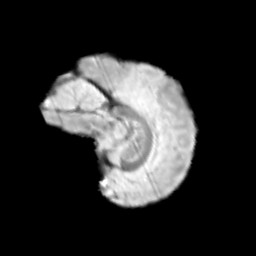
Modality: T2w
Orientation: sagittal
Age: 10
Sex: male
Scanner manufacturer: siemens
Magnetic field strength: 3 T
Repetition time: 3.8 s
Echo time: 0.07 s